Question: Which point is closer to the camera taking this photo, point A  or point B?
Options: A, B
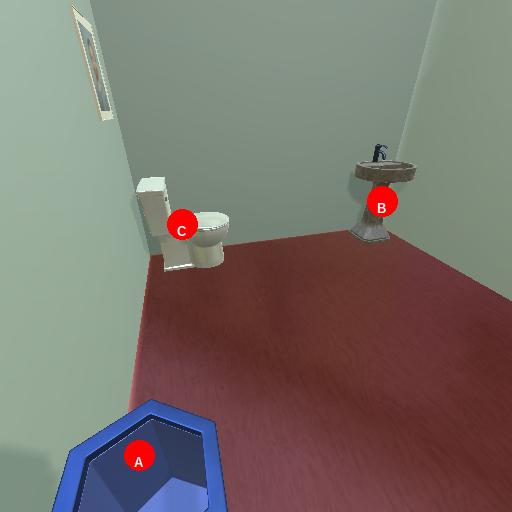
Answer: A